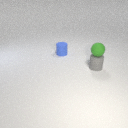
small green rubber sphere above small gray rubber cylinder